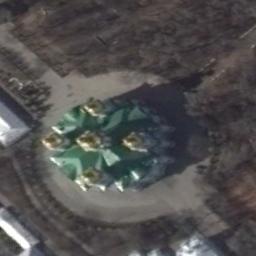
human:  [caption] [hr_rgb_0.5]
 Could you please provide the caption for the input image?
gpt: There is a green church on the open place .

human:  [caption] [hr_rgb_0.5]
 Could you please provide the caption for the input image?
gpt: This is a church with five spherical buildings on the roof .

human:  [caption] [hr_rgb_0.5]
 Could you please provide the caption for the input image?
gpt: A blue-roofed church with several yellow towers on the roof and many trees around the church .

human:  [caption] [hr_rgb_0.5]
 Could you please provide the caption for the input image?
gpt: There are numerous trees near the church .

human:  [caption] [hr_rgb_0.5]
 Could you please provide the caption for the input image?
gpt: The green church with five golden towers is surrounded by some dry trees .